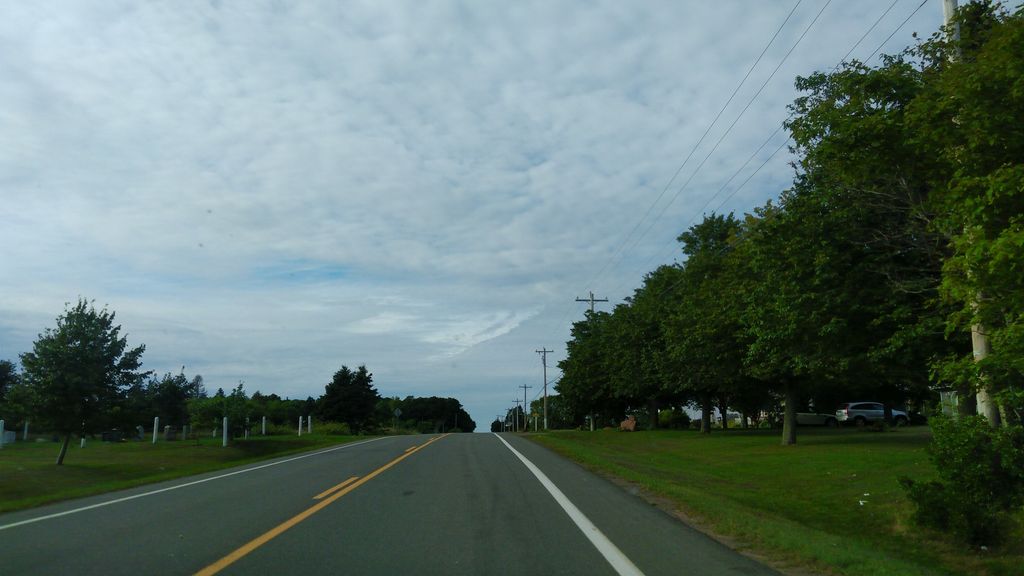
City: charlottetown